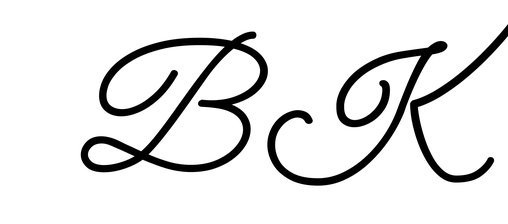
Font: MeowScript-Regular